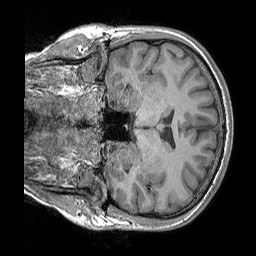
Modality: T1w
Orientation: coronal
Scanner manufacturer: siemens
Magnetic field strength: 3 T
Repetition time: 2.3 s
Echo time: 0.00298 s